Question: I am using Task Scheduler library from here:
taskscheduler.codeplex.com
As per their examples, I am trying to create task with following behaviour:
Task should run at every 1 hour for all 12 months including all days of the month.
Following code is doing this except task does not get repeated every 1 hour. It run once and then it runs on next day.
'''
TaskDefinition td = ts.NewTask();
td.RegistrationInfo.Description = "sample task";
// Create a trigger that will execute very 1 hour.
var trigger = new MonthlyTrigger();
trigger.StartBoundary = DateTime.Now + TimeSpan.FromSeconds(60);
trigger.Repetition.Interval = TimeSpan.FromHours(1);
trigger.Repetition.Duration = TimeSpan.FromHours(24);
List<int> days = new List<int>();
for (int i = 1; i < 32; i++)
{
days.Add(i);
}
trigger.DaysOfMonth = days.ToArray();
td.Triggers.Add(trigger);
td.Actions.Add(new ExecAction(Assembly.GetEntryAssembly().Location));
// Register the task in the root folder
ts.RootFolder.RegisterTaskDefinition(@"RemoteClient Task", td);
'''
I have also tried TimeTrigger but that too does not repeat task. If I see the created task in Scheduled Task window, I see following:

If you see the red highlighted part, the task repetition is off. I need to enable it so my task can execute at every hour a day. Any help would be great in this direction.
Thanks,
Jay
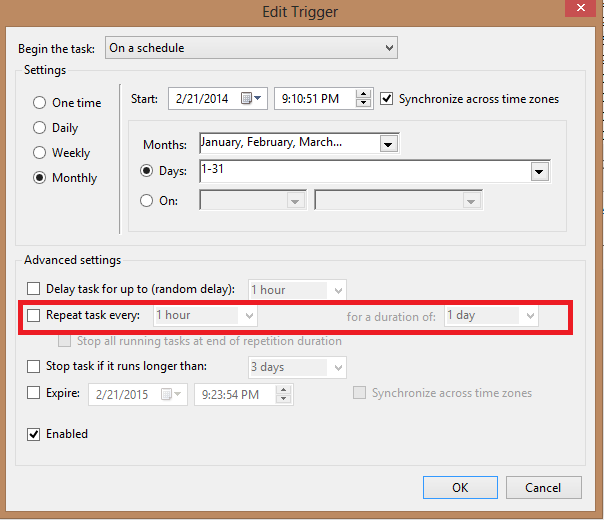
Answer: I believe following line is culprit.
'''
trigger.Repetition.Duration = TimeSpan.FromHours(24);
'''
You want to remove this line. I wrote following program and it works as expected.
'''
static void Main(string[] args)
{
// Get the service on the local machine
using (TaskService ts = new TaskService())
{
// Create a new task definition and assign properties
TaskDefinition td = ts.NewTask();
td.RegistrationInfo.Description = "Does something";
// Add a trigger that, starting now, will fire every day
// and repeat every 1 minute.
var dt = new DailyTrigger();
dt.StartBoundary = DateTime.Now;
dt.Repetition.Interval = TimeSpan.FromSeconds(60);
td.Triggers.Add(dt);
// Create an action that will launch Notepad whenever the trigger fires
td.Actions.Add(new ExecAction("notepad.exe", "c:\test.log", null));
// Register the task in the root folder
ts.RootFolder.RegisterTaskDefinition("Test", td);
}
Console.ReadLine();
}
'''
This is how above task looks in Task Scheduler UI: